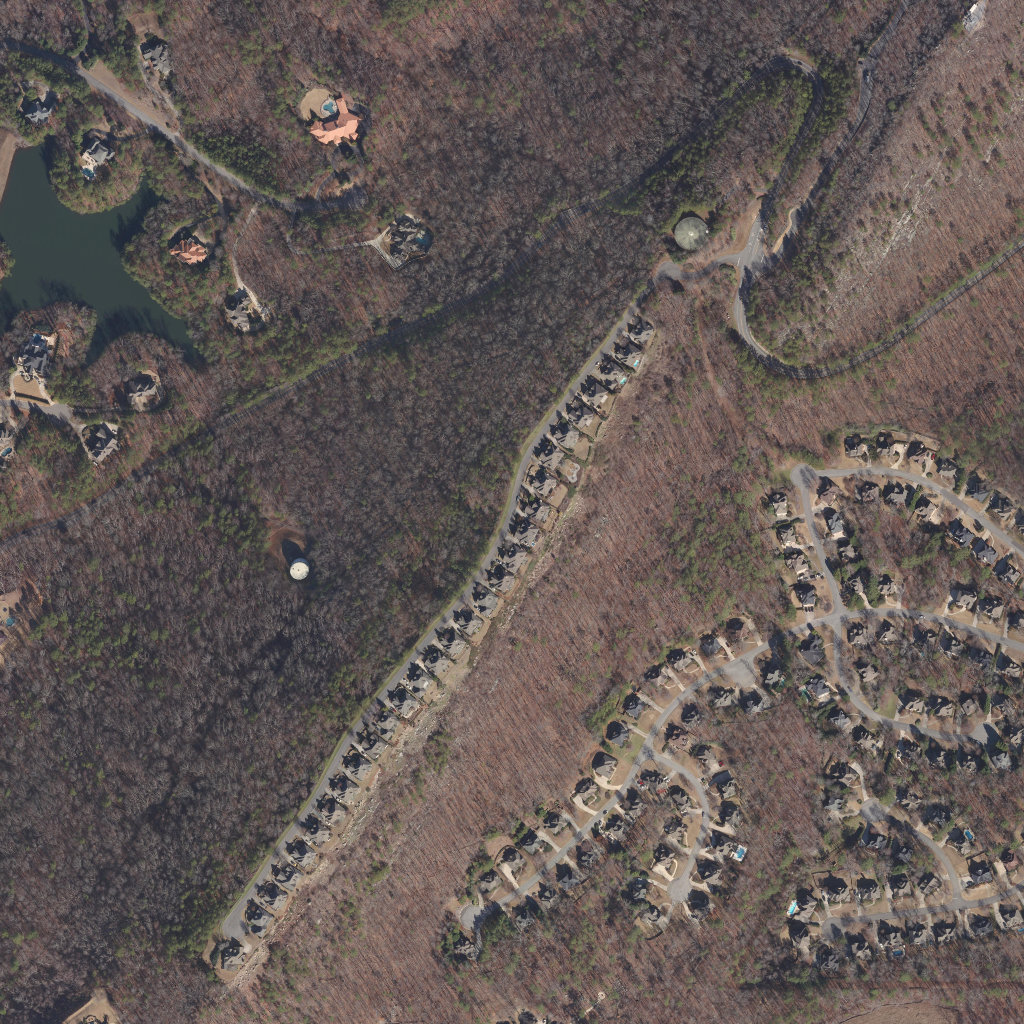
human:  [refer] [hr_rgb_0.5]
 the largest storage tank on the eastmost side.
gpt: <box>[[65, 20, 69, 24, 0]]</box>